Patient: sex M, age 57
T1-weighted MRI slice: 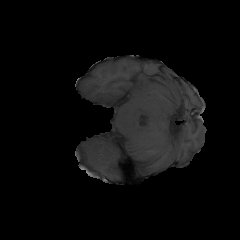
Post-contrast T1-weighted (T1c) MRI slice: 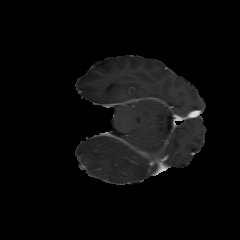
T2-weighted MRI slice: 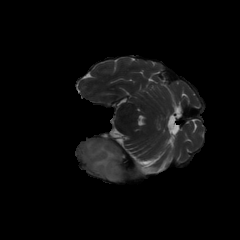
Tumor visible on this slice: yes
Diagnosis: Glioblastoma, IDH-wildtype
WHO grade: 4